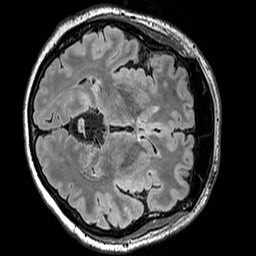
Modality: FLAIR
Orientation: axial
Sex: female
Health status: ill
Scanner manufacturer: siemens
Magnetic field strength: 3 T
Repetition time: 5 s
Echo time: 0.388 s